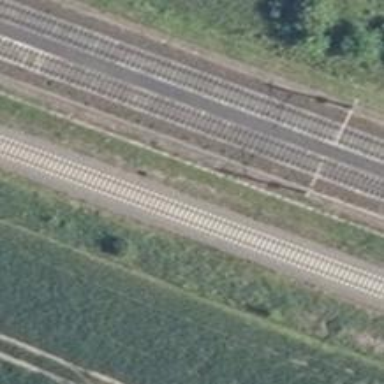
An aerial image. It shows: Solitary milestone along the railway.